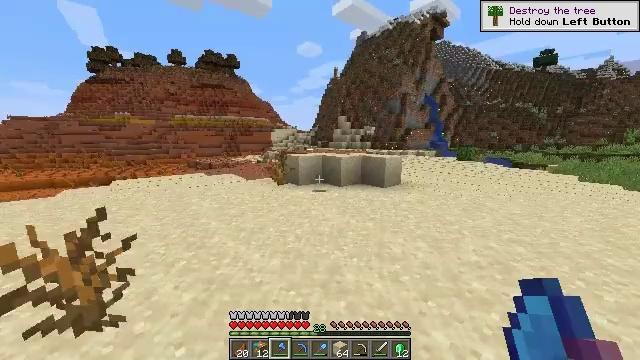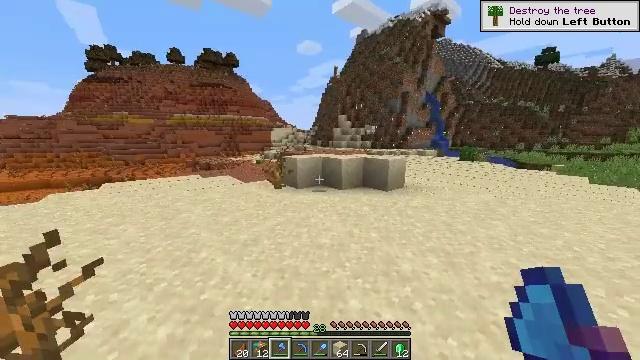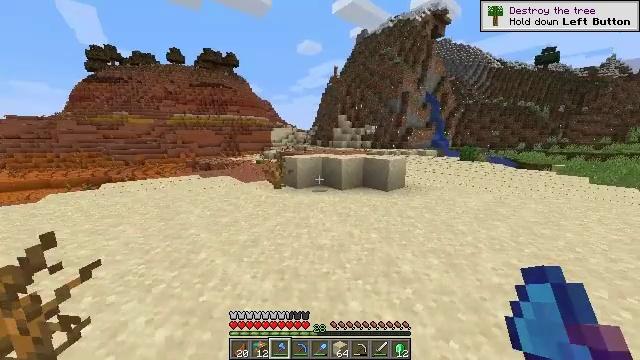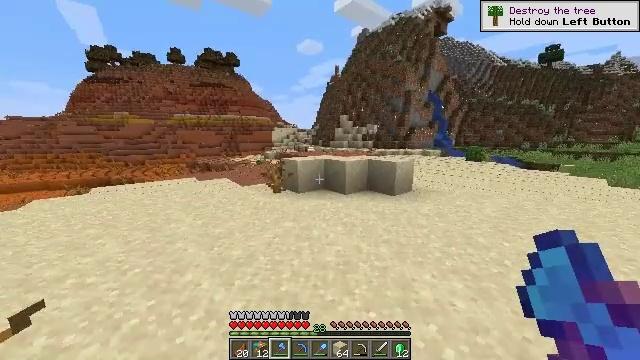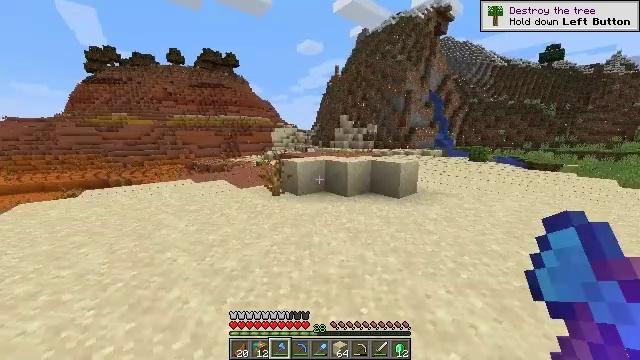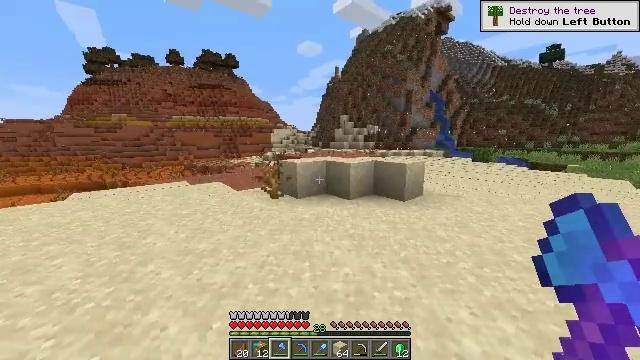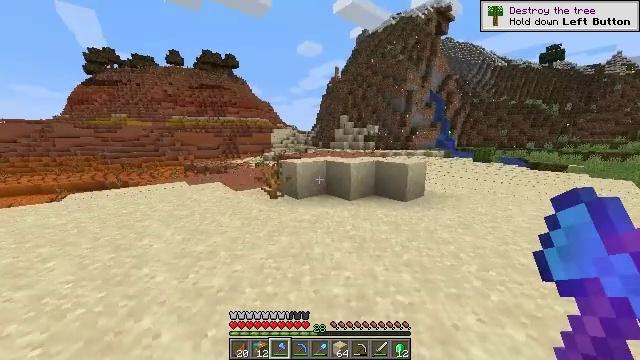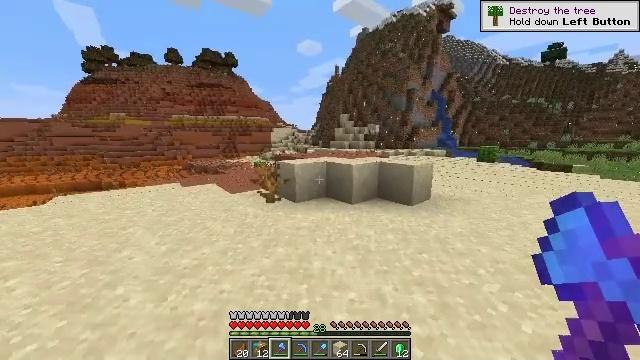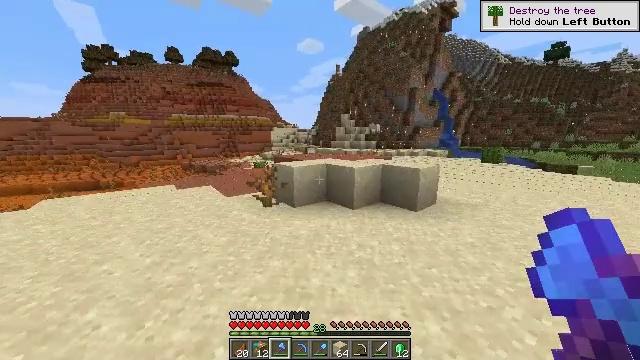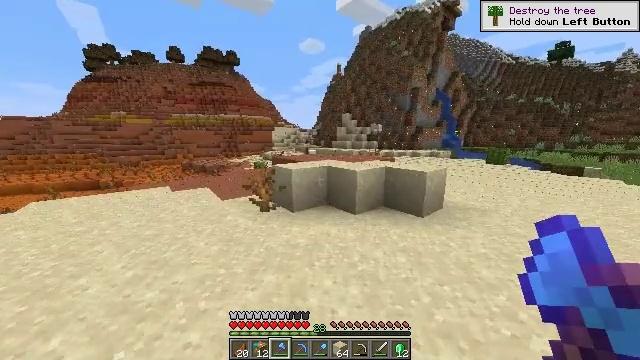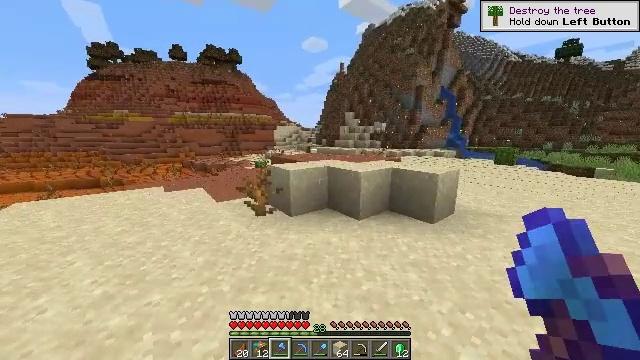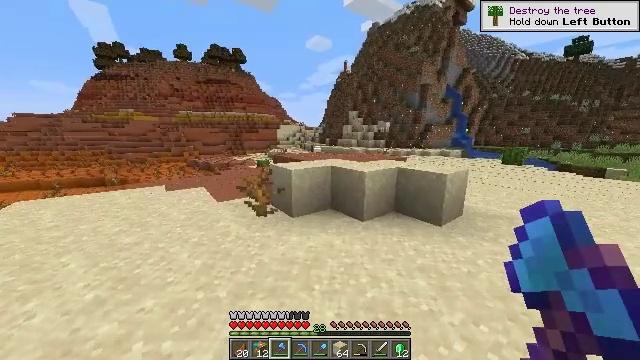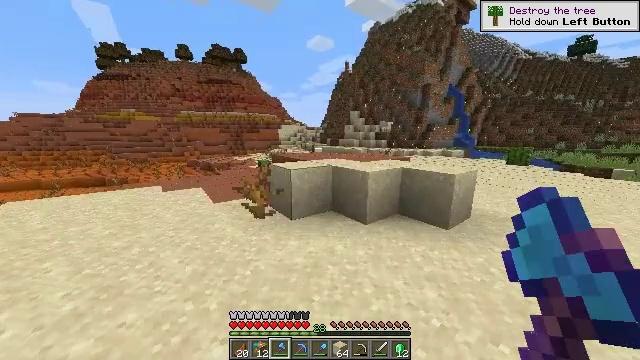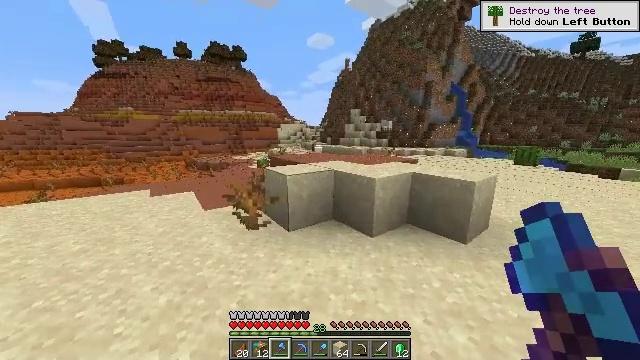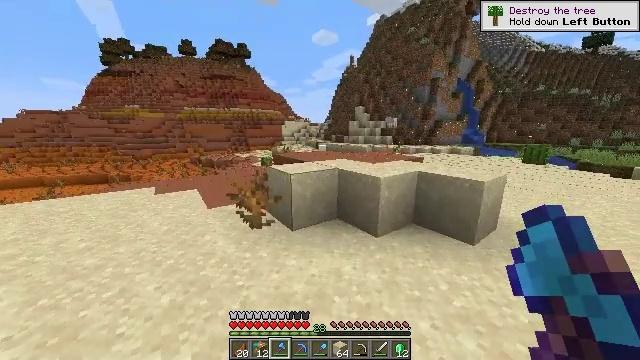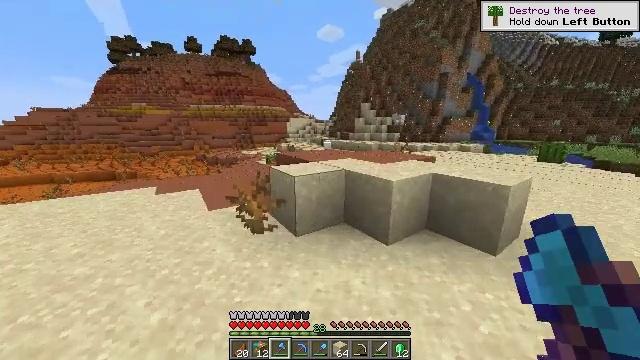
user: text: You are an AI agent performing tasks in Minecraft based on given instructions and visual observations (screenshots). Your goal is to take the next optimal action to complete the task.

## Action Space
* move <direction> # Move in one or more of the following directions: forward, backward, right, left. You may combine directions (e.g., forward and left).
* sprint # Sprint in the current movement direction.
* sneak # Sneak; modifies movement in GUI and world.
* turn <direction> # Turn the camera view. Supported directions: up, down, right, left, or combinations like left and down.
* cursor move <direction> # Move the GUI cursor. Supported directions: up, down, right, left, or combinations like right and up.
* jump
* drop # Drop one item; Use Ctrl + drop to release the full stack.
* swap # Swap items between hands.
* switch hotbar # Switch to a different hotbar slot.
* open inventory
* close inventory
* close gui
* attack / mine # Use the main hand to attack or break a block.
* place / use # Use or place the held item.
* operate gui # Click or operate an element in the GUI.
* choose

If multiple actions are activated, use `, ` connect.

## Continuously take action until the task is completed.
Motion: motion action
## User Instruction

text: Break the cactus block.
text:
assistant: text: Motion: move forward
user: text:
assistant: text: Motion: move forward
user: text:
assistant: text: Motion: move forward, sprint
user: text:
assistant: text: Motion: move forward, sprint
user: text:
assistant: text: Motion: move forward, sprint
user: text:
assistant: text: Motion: move forward, sprint
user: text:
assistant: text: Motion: move forward
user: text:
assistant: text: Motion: move forward
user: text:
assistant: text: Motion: move forward
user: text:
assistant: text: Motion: move forward, sprint
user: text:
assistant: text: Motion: move forward, sprint
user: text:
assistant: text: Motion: move forward, sprint
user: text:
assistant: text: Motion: move forward, sprint
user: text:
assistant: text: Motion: move forward, turn left
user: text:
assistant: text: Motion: move forward, turn left
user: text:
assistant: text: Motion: move forward, turn left and down
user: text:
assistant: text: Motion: move forward
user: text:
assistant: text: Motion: move forward
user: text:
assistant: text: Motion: move forward, jump
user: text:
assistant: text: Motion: move forward, jump
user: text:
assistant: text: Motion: move forward, jump
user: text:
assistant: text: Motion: move forward, jump
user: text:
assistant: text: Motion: move forward, jump
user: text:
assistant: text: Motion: move forward, jump
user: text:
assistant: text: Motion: move forward, turn down, jump
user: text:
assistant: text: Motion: move forward, turn down, jump
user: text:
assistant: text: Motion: move forward, jump
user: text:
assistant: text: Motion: move forward, jump
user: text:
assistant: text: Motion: move forward, sprint, jump
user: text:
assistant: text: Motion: move forward, sprint, jump